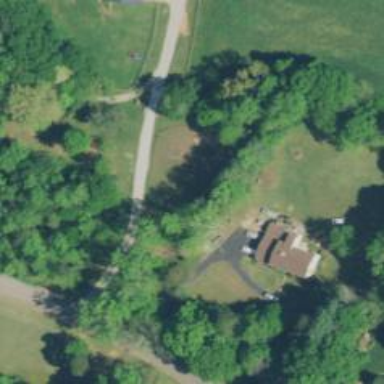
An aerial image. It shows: Driveway.